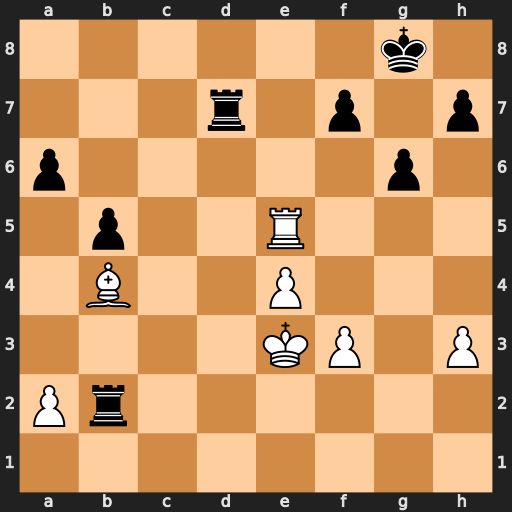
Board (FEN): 6k1/3r1p1p/p5p1/1p2R3/1B2P3/4KP1P/Pr6/8
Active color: w
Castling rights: -
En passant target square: -
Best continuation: Re8+ Kg7 Bc3+ Kh6 Bxb2